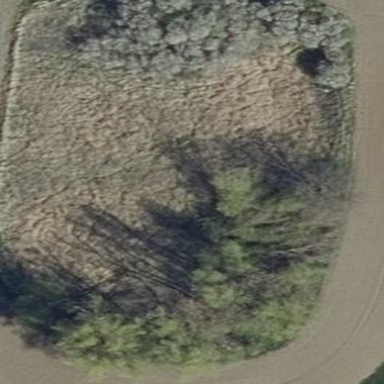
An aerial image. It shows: Patch of scrub vegetation.